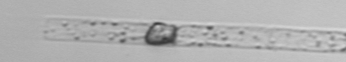
Label: Dactyliosolen_blavyanus